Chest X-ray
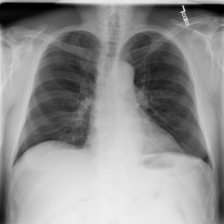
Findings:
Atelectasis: negative
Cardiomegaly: negative
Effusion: negative
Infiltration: negative
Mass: negative
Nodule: negative
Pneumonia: negative
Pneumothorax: negative
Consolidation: negative
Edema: negative
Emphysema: negative
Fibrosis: negative
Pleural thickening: negative
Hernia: negative